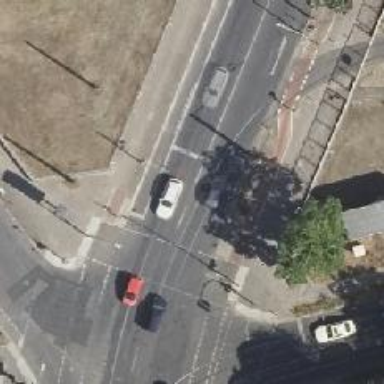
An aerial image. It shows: Road with traffic signals controlling the flow of traffic.